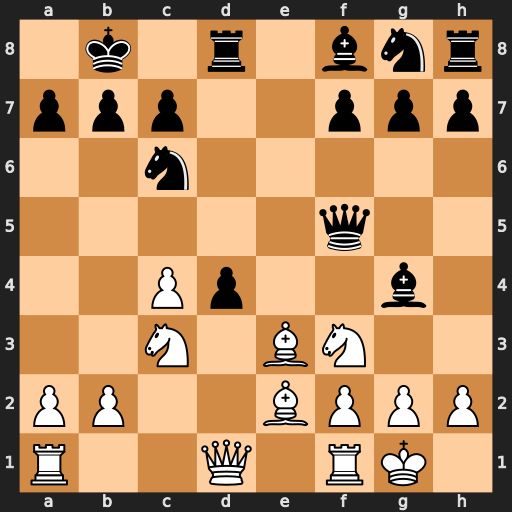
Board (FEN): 1k1r1bnr/ppp2ppp/2n5/5q2/2Pp2b1/2N1BN2/PP2BPPP/R2Q1RK1
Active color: w
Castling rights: -
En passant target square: -
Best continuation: Nxd4 Rxd4 Bxd4 Bxe2 Nxe2